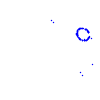
Particle: pion